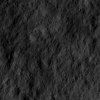
Atmospheric dust classification: not_dusty